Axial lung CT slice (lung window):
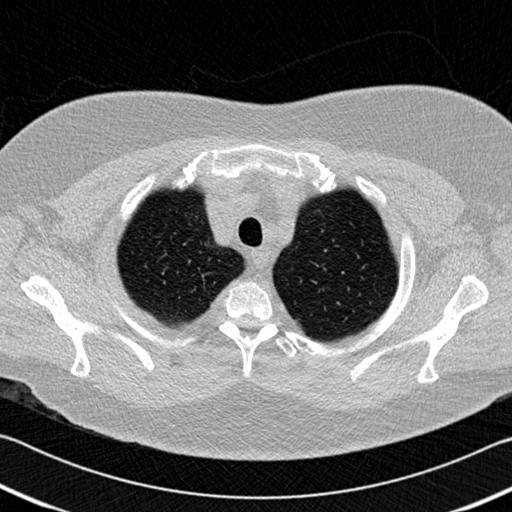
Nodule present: no